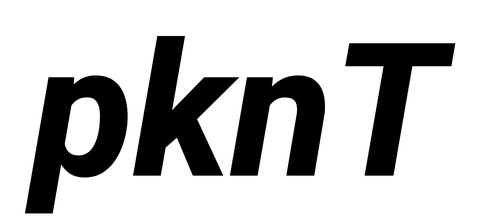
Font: Roboto-Italic_ExtraBold_Italic